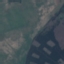
Land use / land cover: HerbaceousVegetation